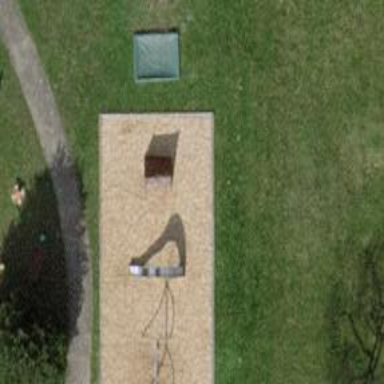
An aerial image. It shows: Playground area for leisure land.